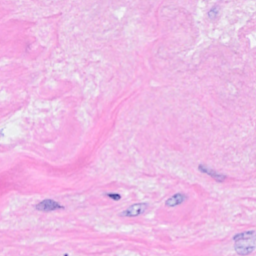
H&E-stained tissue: Breast